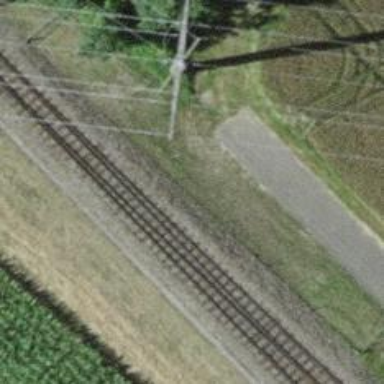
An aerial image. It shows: Narrow-gauge railway track with electrified contact line. The railway has one track.